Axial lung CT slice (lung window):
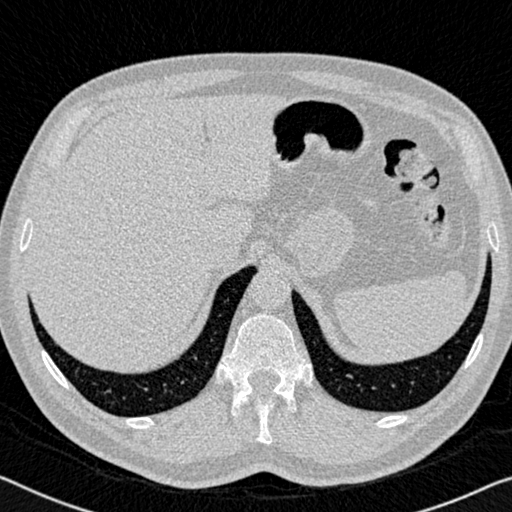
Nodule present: no